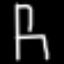
Label: chair